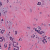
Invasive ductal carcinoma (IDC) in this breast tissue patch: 1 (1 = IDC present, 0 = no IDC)